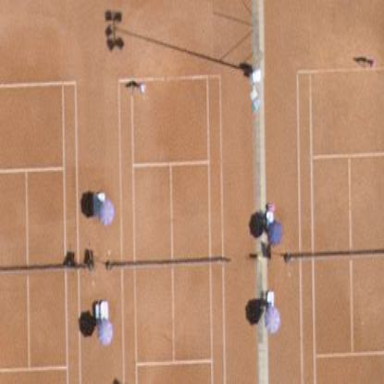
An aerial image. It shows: Tennis court on pitch designated for leisure land.